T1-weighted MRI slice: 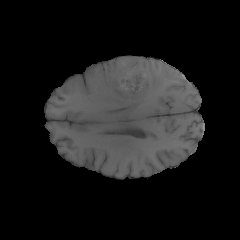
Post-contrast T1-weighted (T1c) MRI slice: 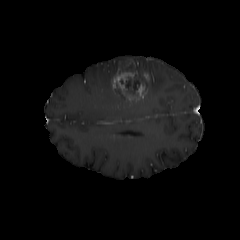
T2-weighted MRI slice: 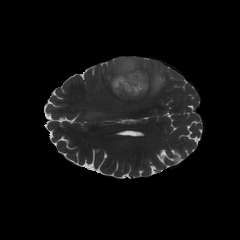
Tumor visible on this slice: yes